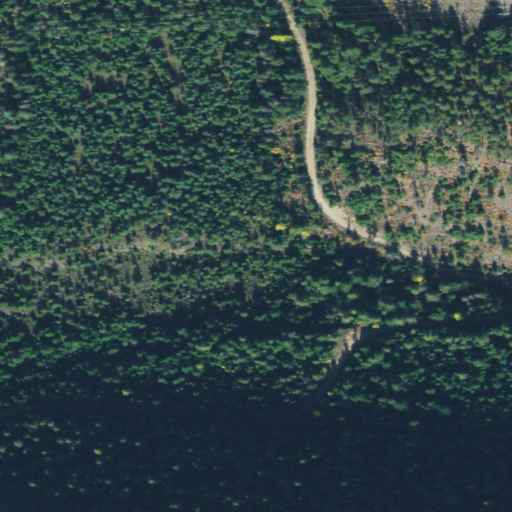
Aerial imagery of valley in Idaho named Jinks Gulch containing evergreen forest and shrub